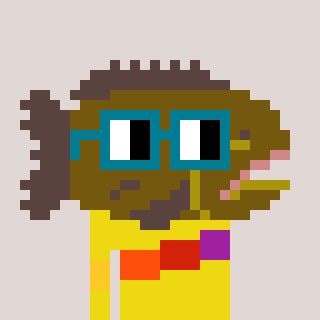
a pixel art character with square dark green glasses, a grouper-shaped head and a yellow-colored body on a warm background